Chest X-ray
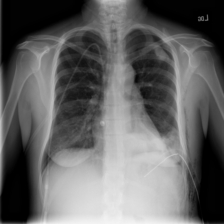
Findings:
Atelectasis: positive
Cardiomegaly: negative
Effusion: negative
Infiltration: negative
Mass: negative
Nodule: negative
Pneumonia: negative
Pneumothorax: positive
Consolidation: negative
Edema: negative
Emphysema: negative
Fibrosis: negative
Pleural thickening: negative
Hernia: negative